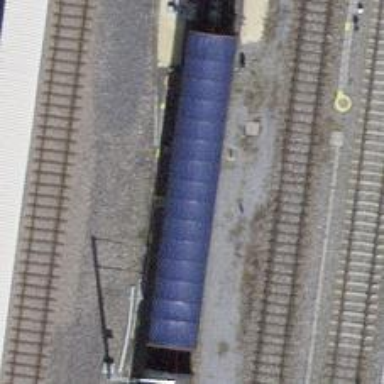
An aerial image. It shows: Railway switch.